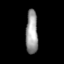
Tissue: skin
Cell type: Fibroblasts
Senescence score: 0.7595
Nuclear area (px): 522
Mean DAPI intensity: 152.994